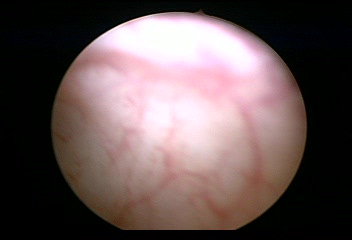
Modality: WLC
Class: Normal mucosa
Bladder cancer association: No